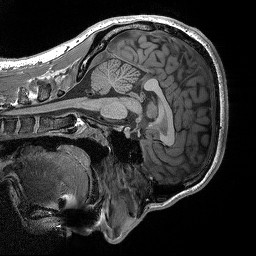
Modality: T1w
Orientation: sagittal
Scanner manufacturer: siemens
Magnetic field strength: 3 T
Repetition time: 2.3 s
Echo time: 0.00298 s